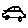
Label: car